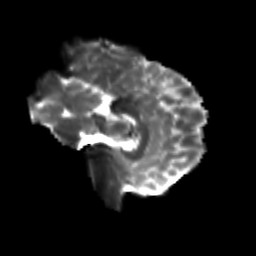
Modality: T2w
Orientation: sagittal
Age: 25
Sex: female
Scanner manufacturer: siemens
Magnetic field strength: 3 T
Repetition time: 3.5 s
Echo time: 0.104 s